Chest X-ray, PA view. Patient: 9 years old, sex F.
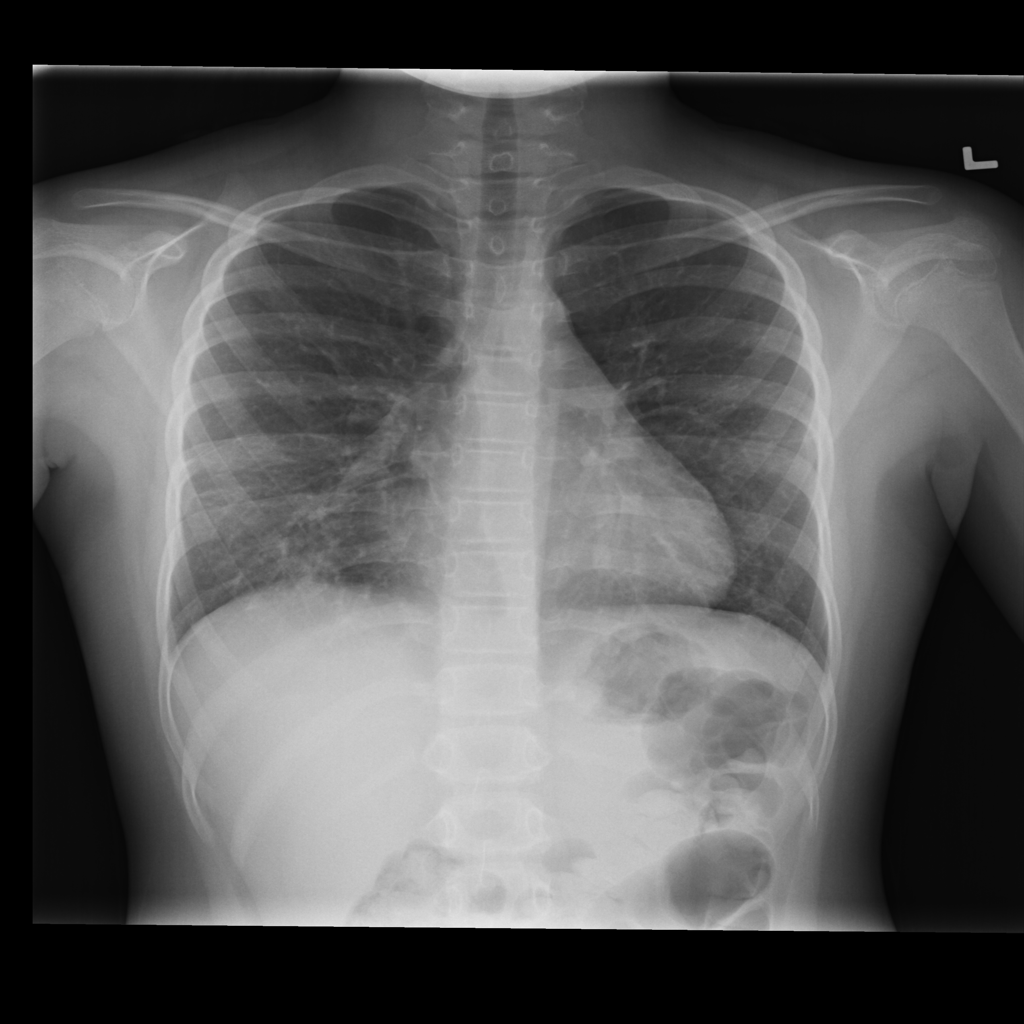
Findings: Infiltration